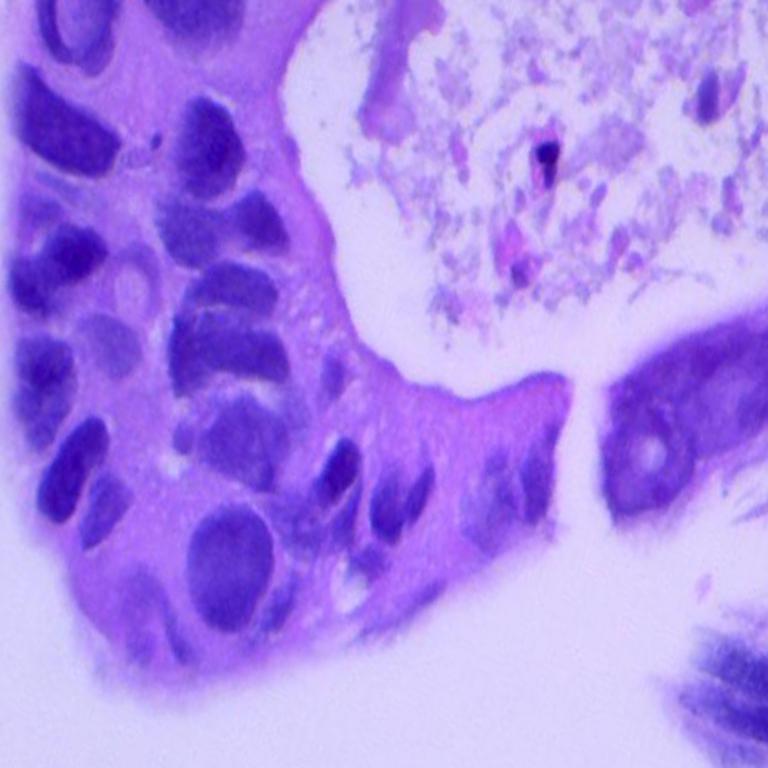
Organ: lung
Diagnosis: adenocarcinomas